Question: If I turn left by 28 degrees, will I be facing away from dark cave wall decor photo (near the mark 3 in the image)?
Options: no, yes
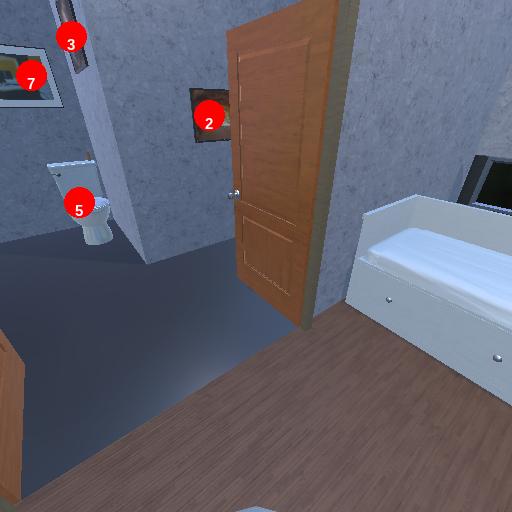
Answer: no